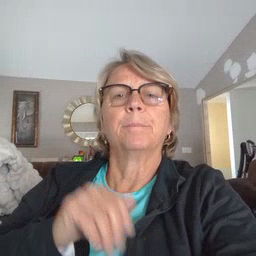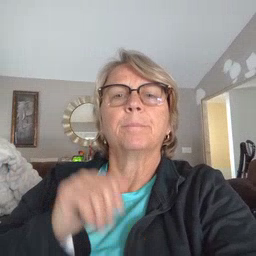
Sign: lamp